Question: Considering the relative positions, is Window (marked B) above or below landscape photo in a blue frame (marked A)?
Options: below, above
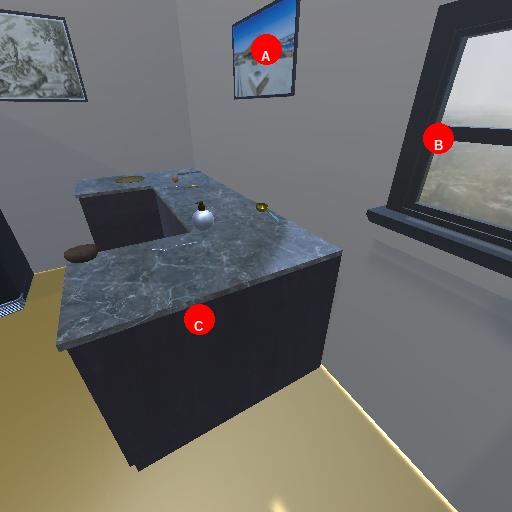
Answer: below